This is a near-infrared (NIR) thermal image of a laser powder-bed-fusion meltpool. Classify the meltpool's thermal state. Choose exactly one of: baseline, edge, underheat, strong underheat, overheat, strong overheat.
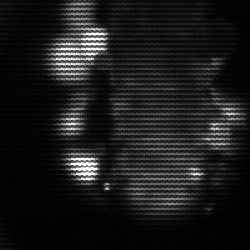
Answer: strong underheat